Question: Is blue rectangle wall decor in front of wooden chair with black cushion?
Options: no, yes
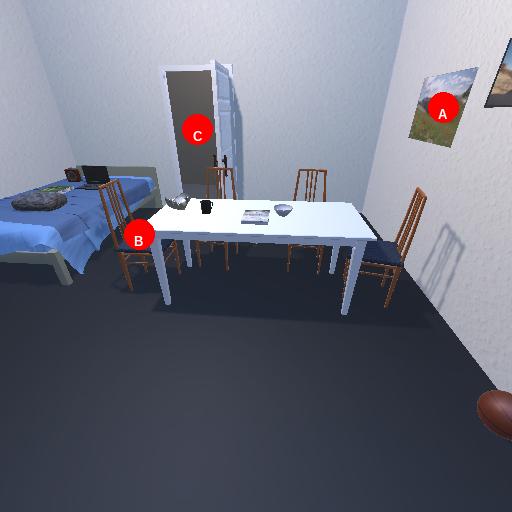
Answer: no